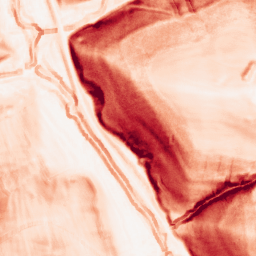
Category: morphological
Decomposition family: morphological_gradient
Decomposition parameters: size: 5
shape: square
Upsampling method: regularized
Upsampling parameters: scale: 2
lambda_reg: 0.01
Upsampling scale: 2